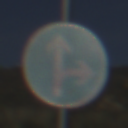
Verkehrszeichen: VorgeschriebeneFahrtrichtungGeradeausOderRechts
Umgebung: Outdoor, RoadRail
Tageszeit: MorningAfternoon
Wetter: PartlyCloudy
Licht: Natural
Jahreszeit: NotSpecified
Kontrast: HighContrast